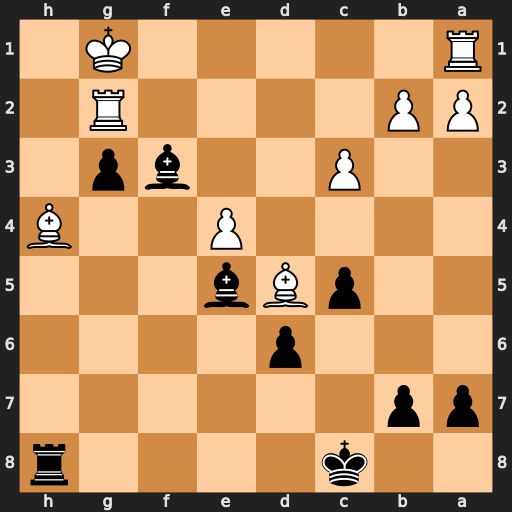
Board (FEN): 2k4r/pp6/3p4/2pBb3/4P2B/2P2bp1/PP4R1/R5K1
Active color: b
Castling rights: -
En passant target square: -
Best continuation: Rxh4 Rf1 Bxg2